Question: As you can seen in the diagram below there is a one-to-many relationship between the ProjectTask and Dependency table.

Entities tries to map every field in the View to fields in the Dependency table, which wouldn't work.
Any suggestions on how I can add the navigation property?
Thanks,
Abe
---
Here's the link to the Mapping diagram:
<URL>
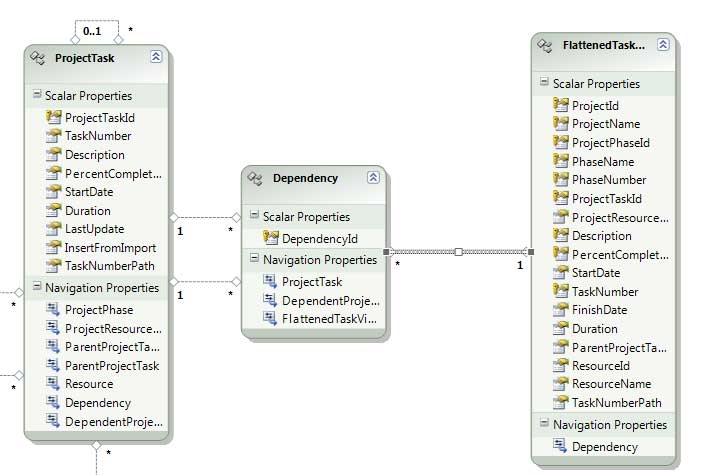
Answer: By default, when you add a database view to your model, Entity Framework will assume every single column is part of the primary key. It does the same thing if you add a table without a primary key defined.
The solution is to manually edit the edmx file with an XML editor and define the primary key yourself. Find the <EntityType> tag for your view (<EntityType Name="MyView">), then there will be a <Key> element. Remove any non-key columns from that element.